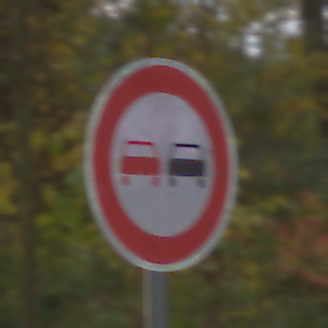
Verkehrszeichen: Ueberholverbot
Umgebung: Outdoor, Nature
Tageszeit: Midday
Wetter: Overcast
Licht: Natural
Jahreszeit: Autumn
Kontrast: LowContrast